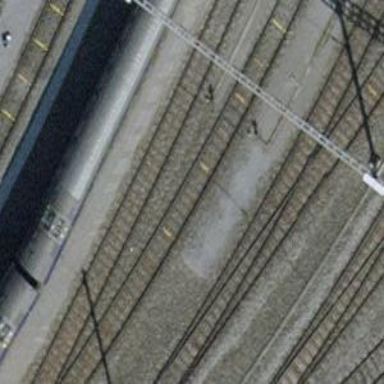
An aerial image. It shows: Rail yard with electrified contact lines for the trains.